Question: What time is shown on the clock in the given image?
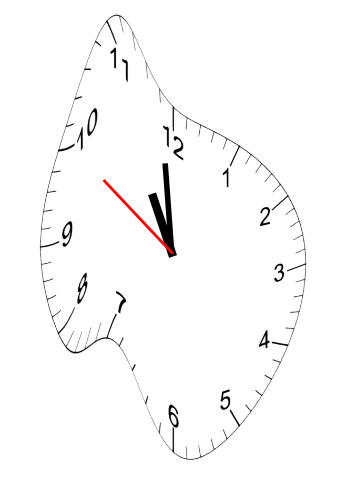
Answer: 10:58:50